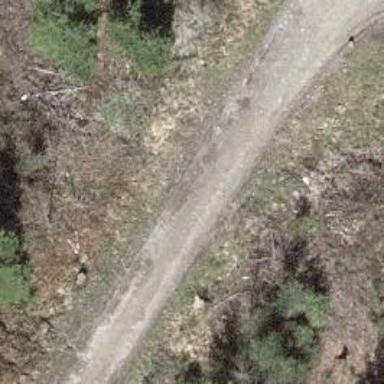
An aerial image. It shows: Gravel path.